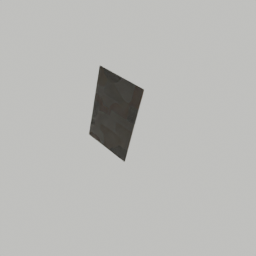
Label: decoration